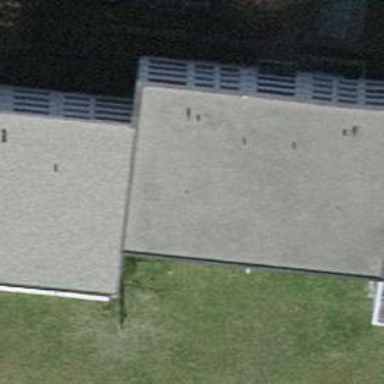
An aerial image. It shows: Flat roofed apartment building.